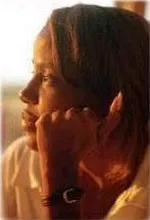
Chlamydia module I course home page.
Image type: medical_photograph (other_medical_photograph)